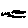
Label: zigzag